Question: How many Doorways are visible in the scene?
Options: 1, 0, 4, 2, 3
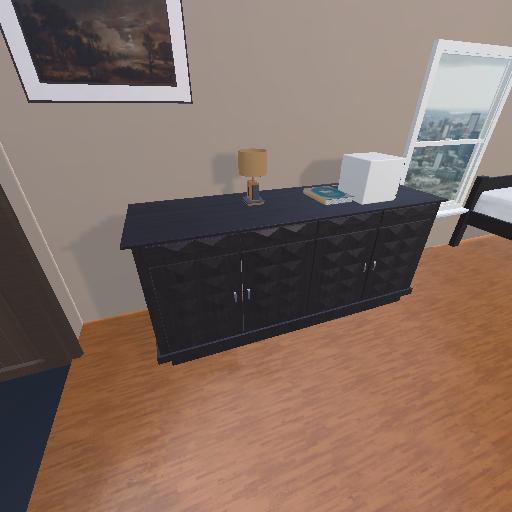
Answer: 1